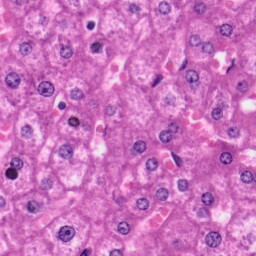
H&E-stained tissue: Liver